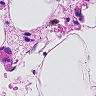
Metastatic tissue present: no